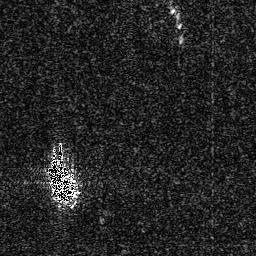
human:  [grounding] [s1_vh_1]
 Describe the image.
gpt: In the satellite image, there is  <ref>1 medium ship </ref> <box>[[17, 58, 28, 78, 0]]</box> located at left.